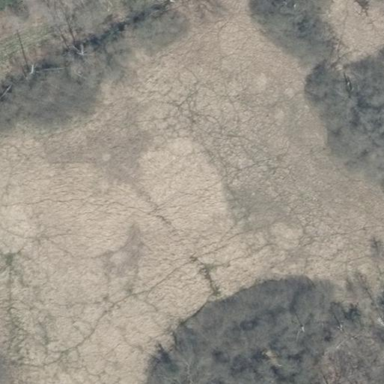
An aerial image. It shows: Wetland area with meadow landscape.